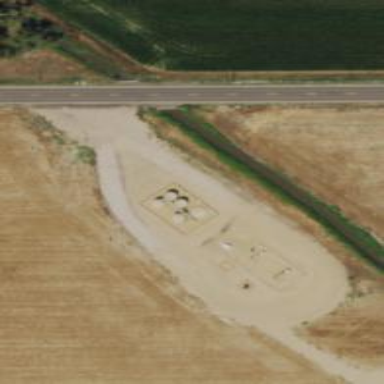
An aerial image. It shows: Storage tank with man-made structure.